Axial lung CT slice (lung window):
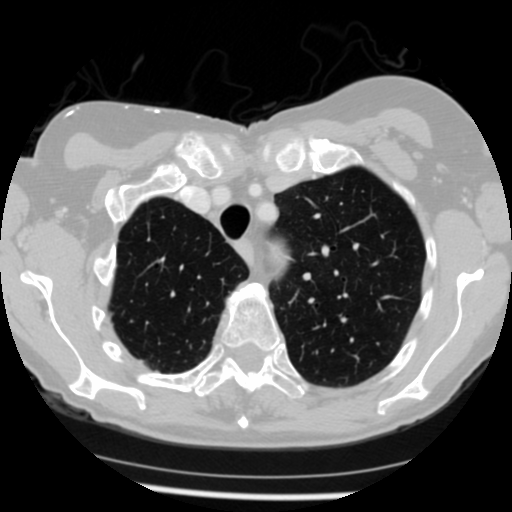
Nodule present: no